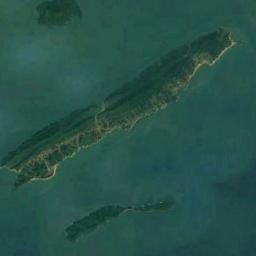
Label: island